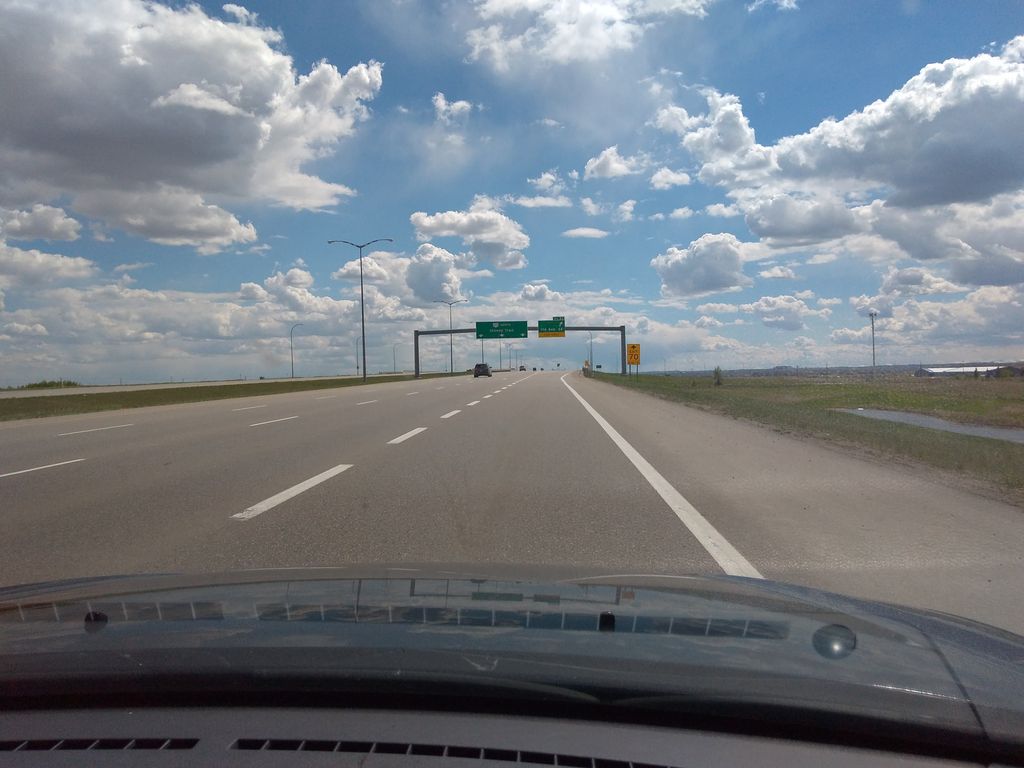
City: calgary